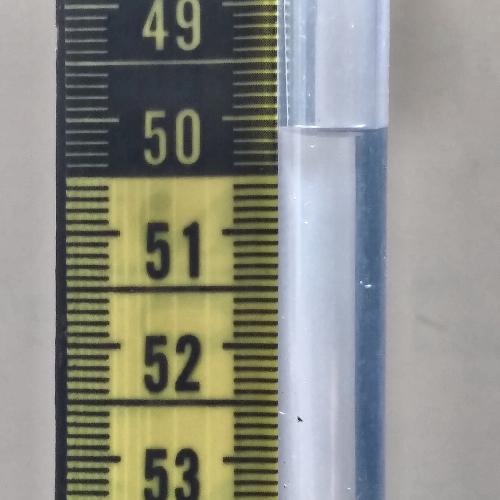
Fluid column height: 50.1 cm